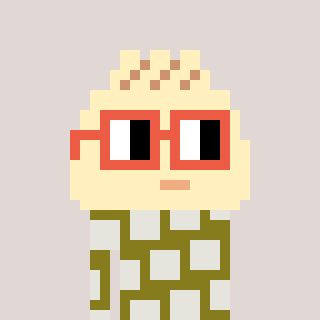
a pixel art character with square orange glasses, a porkbao-shaped head and a gunk-colored body on a warm background